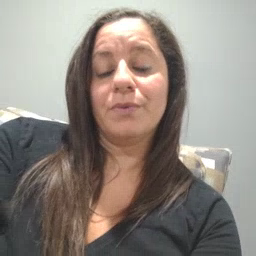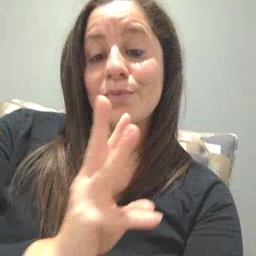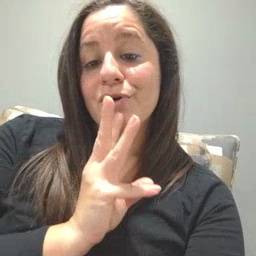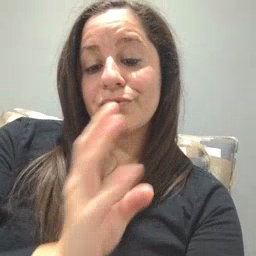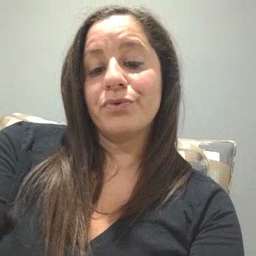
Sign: water